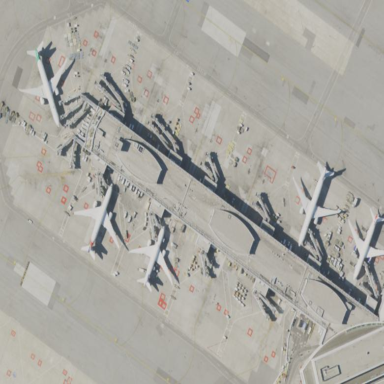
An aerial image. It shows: Apron at the airport with concrete surface.